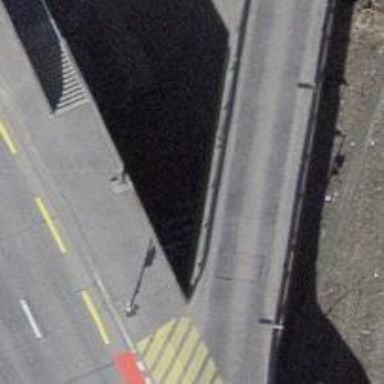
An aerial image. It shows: Traffic surveillance is in place.